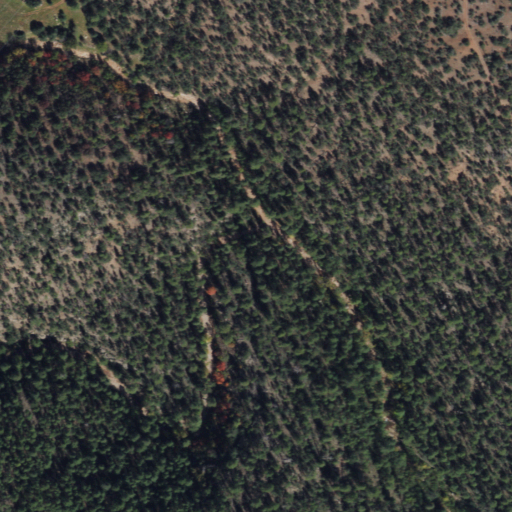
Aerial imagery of valley in Arizona named Cabin Draw containing evergreen forest and shrub